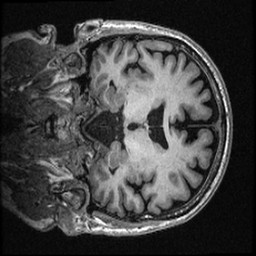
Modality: T1w
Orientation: coronal
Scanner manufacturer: ge
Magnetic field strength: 3 T
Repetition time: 0.006736 s
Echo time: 0.002996 s